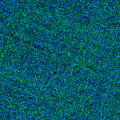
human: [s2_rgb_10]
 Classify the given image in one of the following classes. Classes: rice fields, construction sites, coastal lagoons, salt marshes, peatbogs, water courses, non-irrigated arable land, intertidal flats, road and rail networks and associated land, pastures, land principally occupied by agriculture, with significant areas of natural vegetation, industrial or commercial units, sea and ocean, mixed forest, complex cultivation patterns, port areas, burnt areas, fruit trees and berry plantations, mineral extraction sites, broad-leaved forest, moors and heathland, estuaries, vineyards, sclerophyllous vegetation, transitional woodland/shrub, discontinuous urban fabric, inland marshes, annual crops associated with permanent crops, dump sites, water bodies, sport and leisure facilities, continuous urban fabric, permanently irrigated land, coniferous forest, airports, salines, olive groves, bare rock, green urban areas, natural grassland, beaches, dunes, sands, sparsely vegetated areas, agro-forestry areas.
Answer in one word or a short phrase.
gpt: sea and ocean